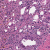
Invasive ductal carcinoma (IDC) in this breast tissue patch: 0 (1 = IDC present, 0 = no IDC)